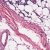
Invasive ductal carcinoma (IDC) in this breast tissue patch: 0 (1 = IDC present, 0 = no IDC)